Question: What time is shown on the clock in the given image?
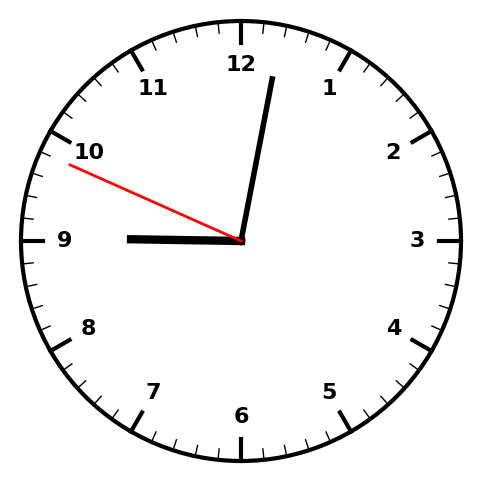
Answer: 09:01:49